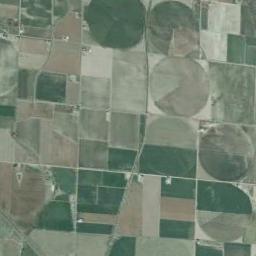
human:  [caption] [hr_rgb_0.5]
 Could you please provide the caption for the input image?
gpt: Several green circular or fan-shaped farmlands with different radians are next to some other shapes of farmlands .

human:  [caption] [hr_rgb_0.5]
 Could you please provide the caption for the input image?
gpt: There are some circle farmland and square farmland .

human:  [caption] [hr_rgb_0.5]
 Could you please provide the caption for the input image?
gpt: There is only a complete circle of farmland in the lower right corner .

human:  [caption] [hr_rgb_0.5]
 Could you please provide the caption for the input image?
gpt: Several neatly arranged circular farmland mixed in tan and green .

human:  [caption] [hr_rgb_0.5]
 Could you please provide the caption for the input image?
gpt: There are several circular farmlands of the same size among some rectangle farmlands .